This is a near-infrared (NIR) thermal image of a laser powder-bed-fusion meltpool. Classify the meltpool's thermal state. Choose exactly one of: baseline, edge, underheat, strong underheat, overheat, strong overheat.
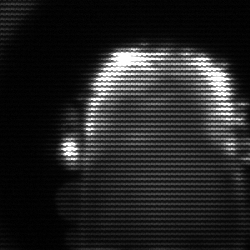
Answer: baseline